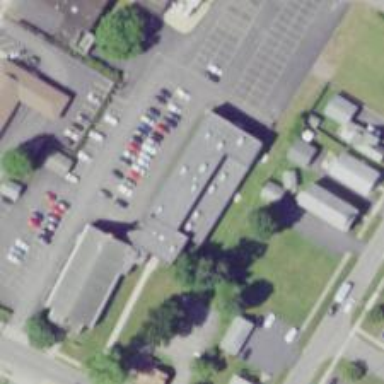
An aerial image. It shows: School.